Question: I want to get the text file as input but I am getting only null value...
'''
public ActionResult add_content()
{
return View();
}
[HttpPost]
public ActionResult add_content(HttpPostedFileBase d)
{
return View();
}
'''
HTML:
'''
<form action="http://localhost:49416/g1/add_content" method="post">
<input type="file" name="d" />
<input type="submit" name=" add content" />
</form>
'''
I have included the screenshot with breakpoint
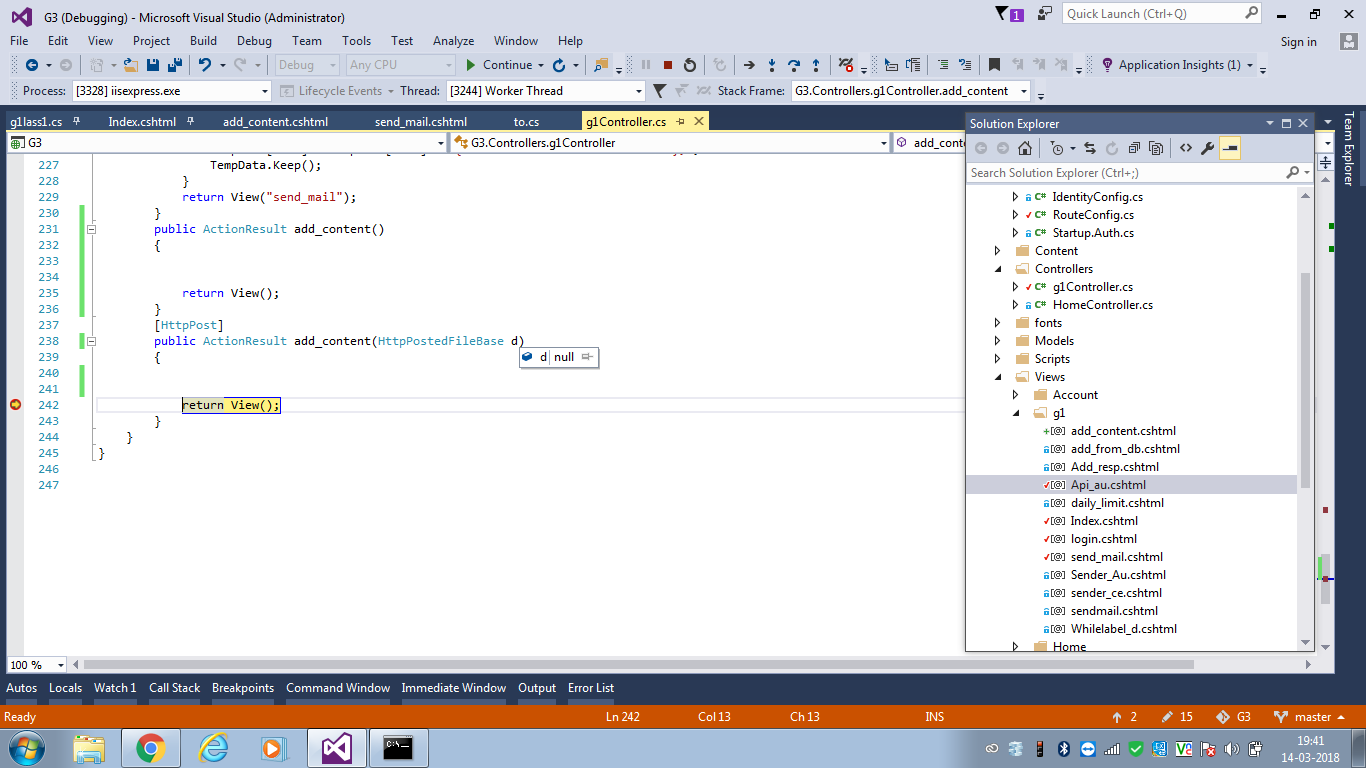
Answer: You can try this:
Controller:
'''
[HttpPost]
public ActionResult Upload(HttpPostedFileBase file)
{
return View();
}
'''
View:
'''
@using (Html.BeginForm("Upload", "Home", FormMethod.Post, new { enctype = "multipart/form-data" }))
{
<label for="file"> Filename:</label>
<input type="file" name="file" id="file" />
<input type="submit" />
}
'''
You were missing the 'enctype = "multipart/form-data"'
Also it is important to note that input name must be the same in controller.